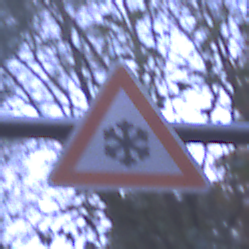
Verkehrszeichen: SchneeOderEisglaette
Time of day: Night
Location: Outdoor (Suburban)
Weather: PartlyCloudy
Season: NotSpecified
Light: Artificial